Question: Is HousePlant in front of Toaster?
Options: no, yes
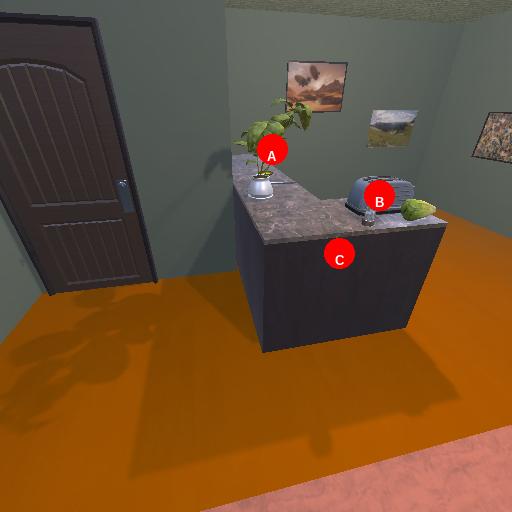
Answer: no